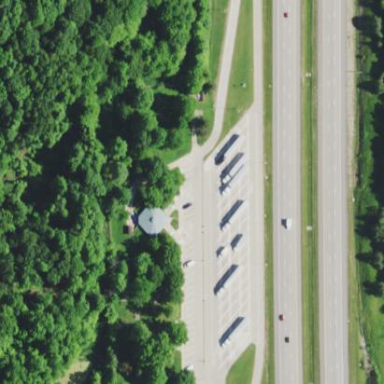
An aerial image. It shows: Rest area along the road.